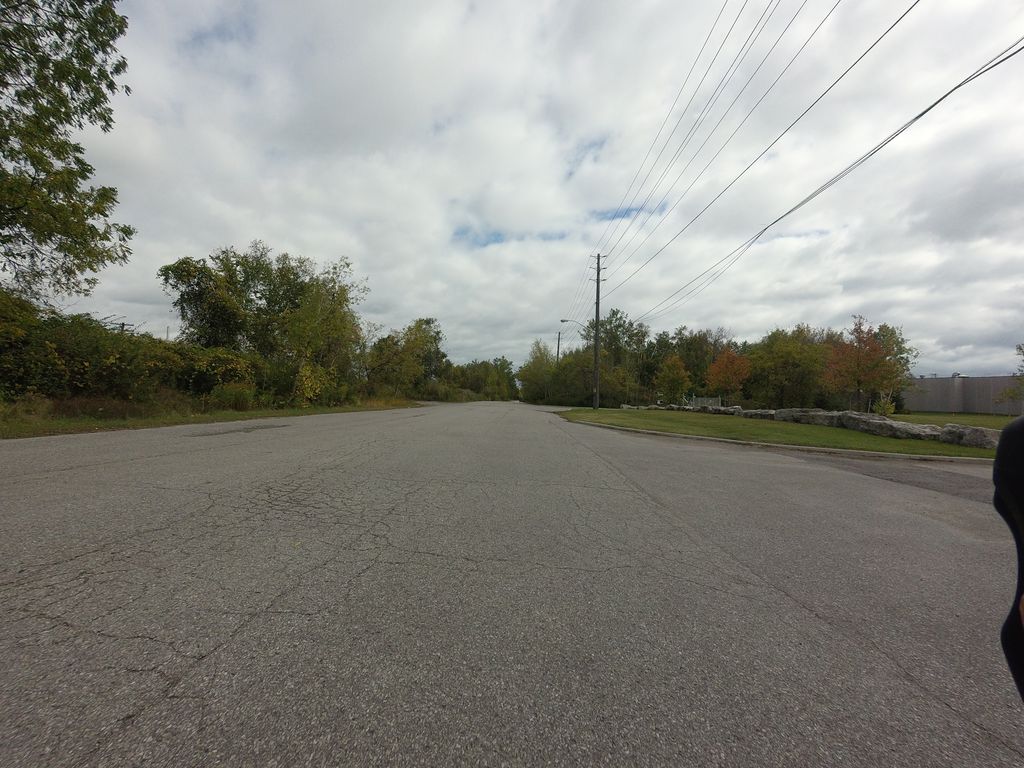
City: toronto